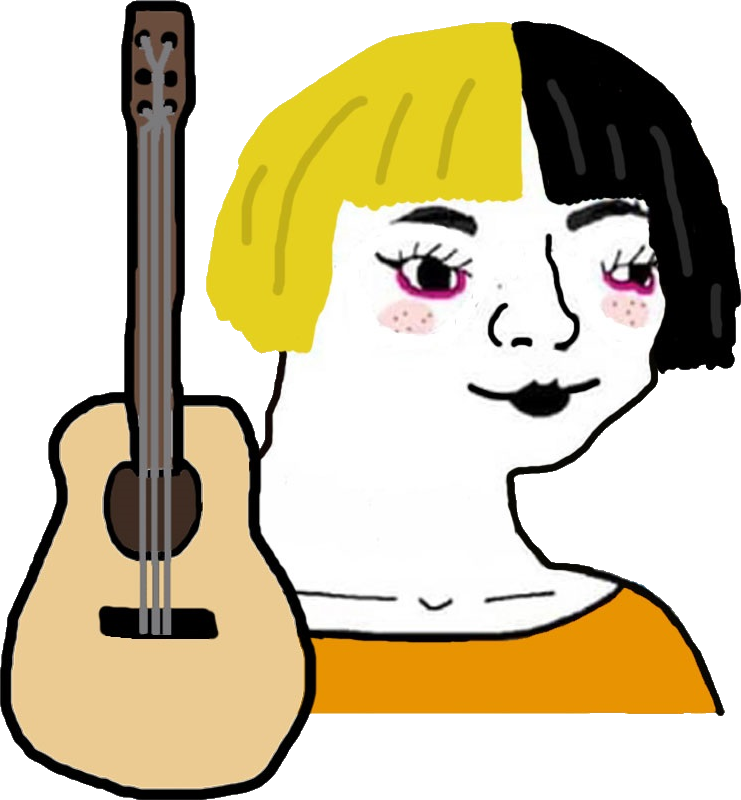
Label: 5_Arthoe